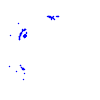
Particle: proton